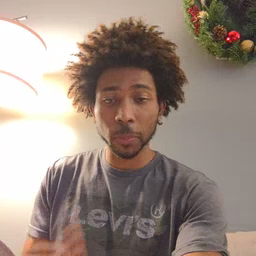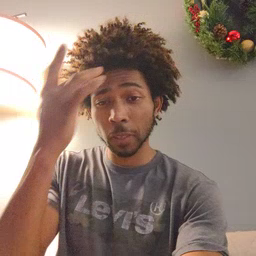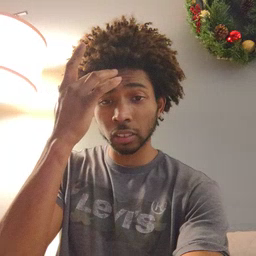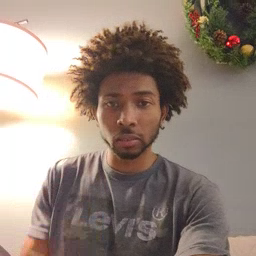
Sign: sick